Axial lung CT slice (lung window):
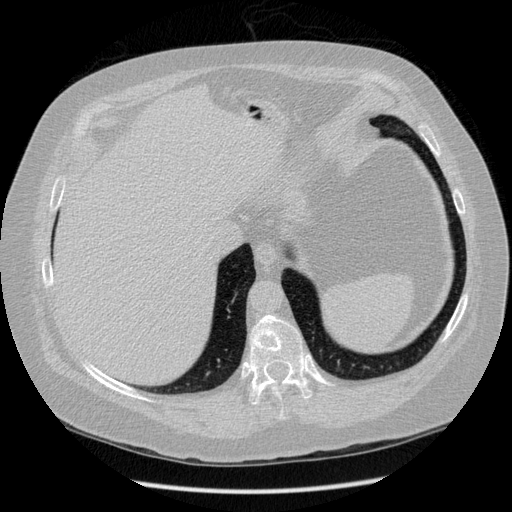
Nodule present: no